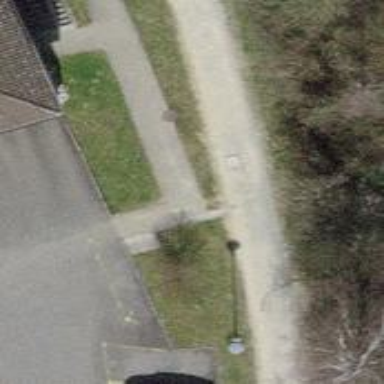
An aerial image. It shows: Path made of concrete plates.